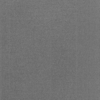
Label: dusty